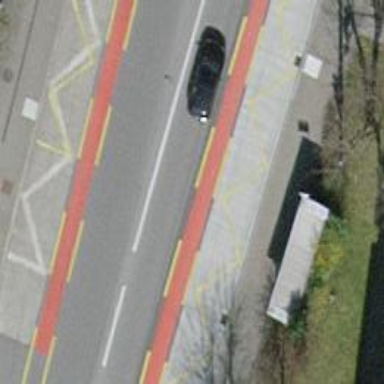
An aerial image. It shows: Bus stop for trolleybuses with designated stop position for public transport.